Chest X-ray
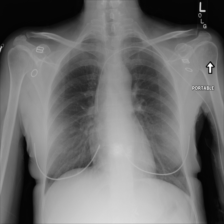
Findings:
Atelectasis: negative
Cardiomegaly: negative
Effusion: negative
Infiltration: negative
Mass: negative
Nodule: negative
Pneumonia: negative
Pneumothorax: negative
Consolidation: negative
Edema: negative
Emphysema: negative
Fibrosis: negative
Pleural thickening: negative
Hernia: negative